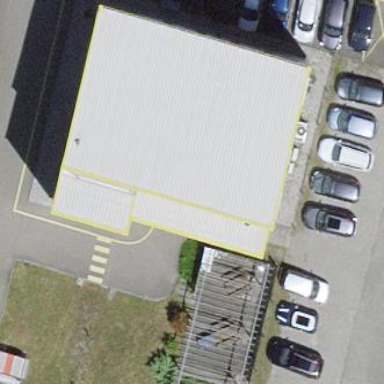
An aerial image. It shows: Industrial building.